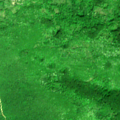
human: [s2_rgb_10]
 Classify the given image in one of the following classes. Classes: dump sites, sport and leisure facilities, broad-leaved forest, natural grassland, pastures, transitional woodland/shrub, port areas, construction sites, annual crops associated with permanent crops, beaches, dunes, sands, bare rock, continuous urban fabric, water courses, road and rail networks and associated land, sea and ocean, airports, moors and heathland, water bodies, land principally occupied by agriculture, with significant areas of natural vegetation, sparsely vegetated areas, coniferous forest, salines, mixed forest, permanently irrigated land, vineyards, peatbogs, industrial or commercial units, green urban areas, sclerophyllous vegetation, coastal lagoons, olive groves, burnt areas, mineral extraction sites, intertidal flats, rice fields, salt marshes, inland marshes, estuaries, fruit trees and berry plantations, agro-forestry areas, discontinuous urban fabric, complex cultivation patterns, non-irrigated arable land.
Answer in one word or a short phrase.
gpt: broad-leaved forest, transitional woodland/shrub